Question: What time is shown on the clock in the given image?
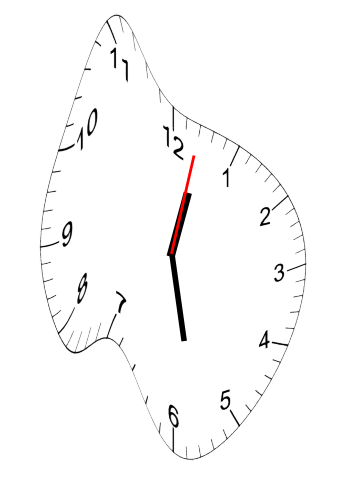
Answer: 12:28:02